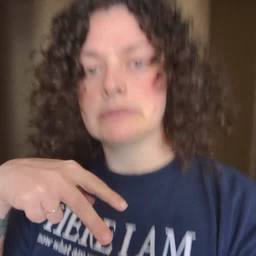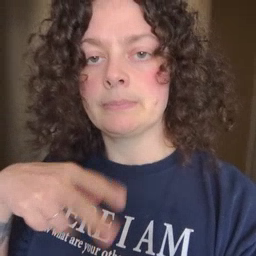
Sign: boat